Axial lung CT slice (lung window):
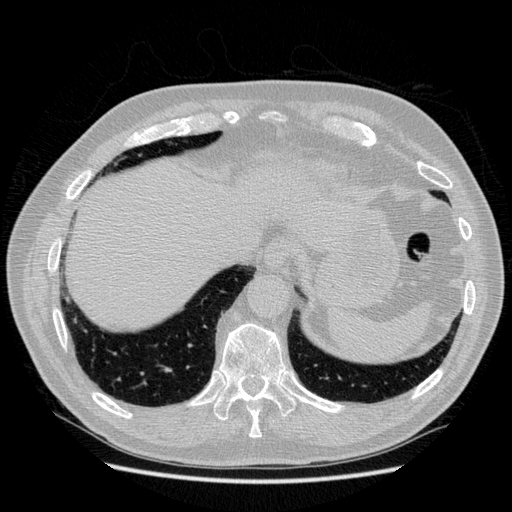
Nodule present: no